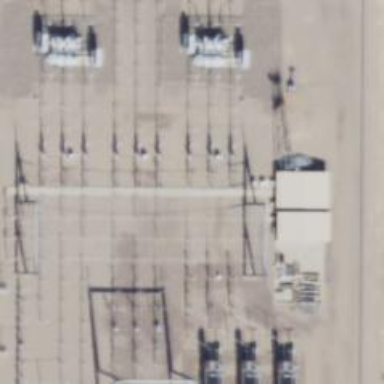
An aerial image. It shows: Switch for power supply.